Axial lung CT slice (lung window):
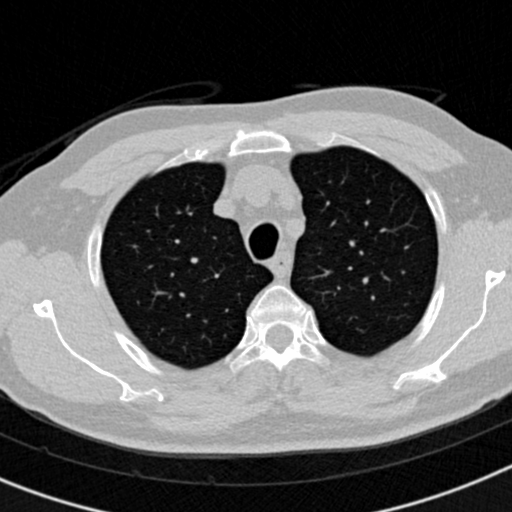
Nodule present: no